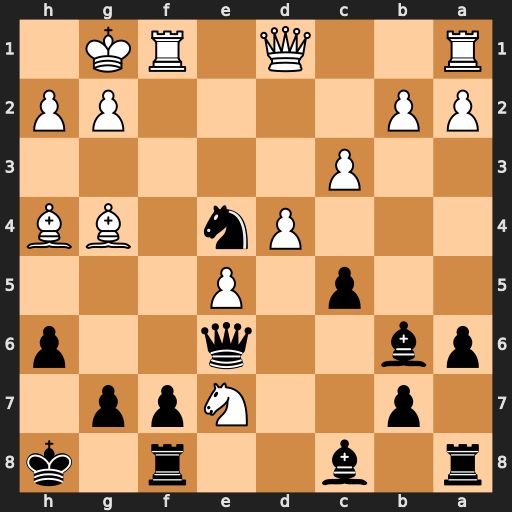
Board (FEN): r1b2r1k/1p2Npp1/pb2q2p/2p1P3/3Pn1BB/2P5/PP4PP/R2Q1RK1
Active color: b
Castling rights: -
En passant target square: -
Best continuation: Qxg4 Qxg4 Bxg4